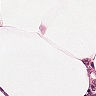
Metastatic tissue present: no